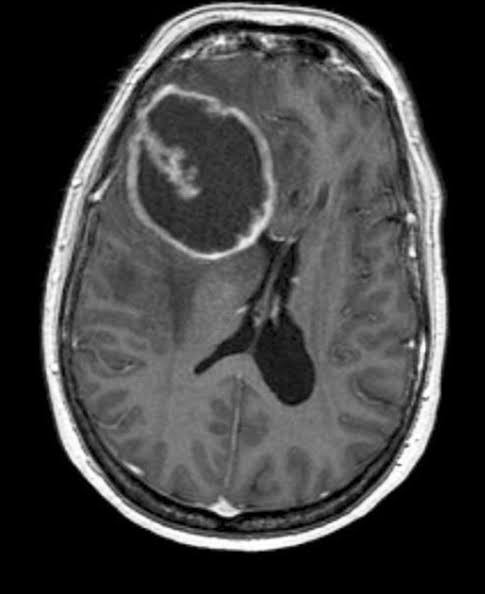
Label: glioma